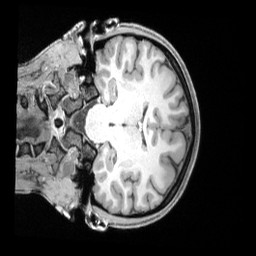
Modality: T1w
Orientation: coronal
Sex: female
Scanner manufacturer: siemens
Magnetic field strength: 3 T
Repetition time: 2.4 s
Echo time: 0.00222 s